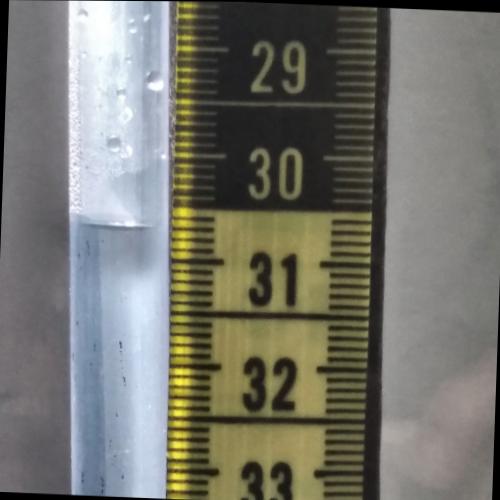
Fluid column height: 30.7 cm